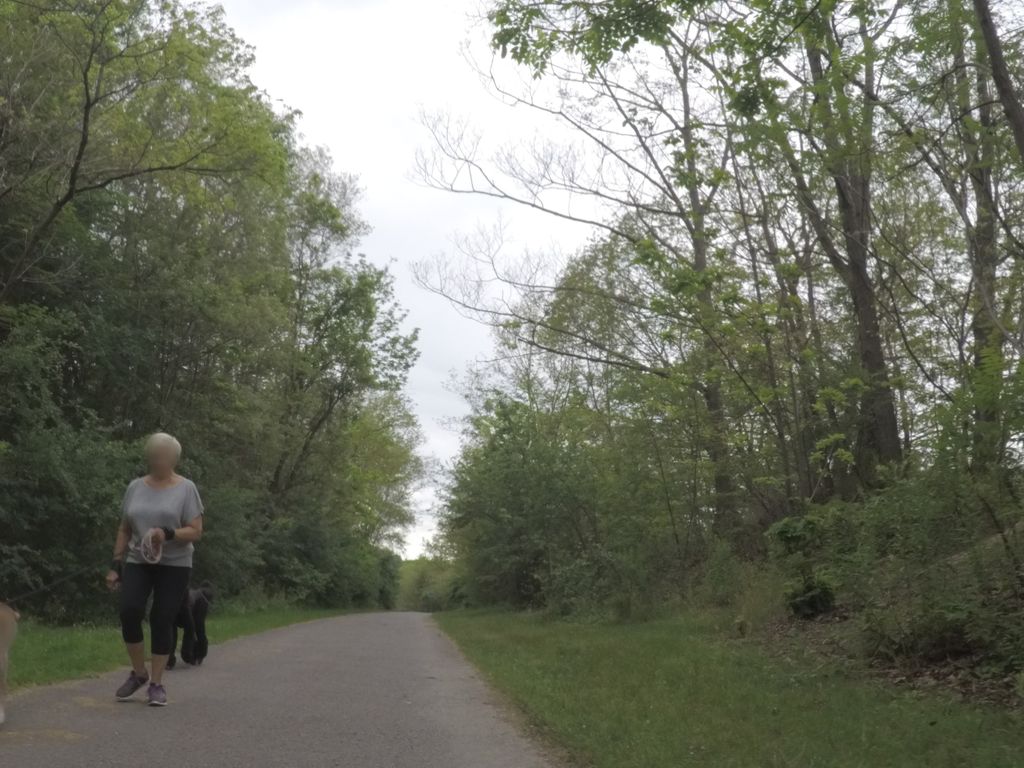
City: toronto